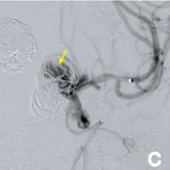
Stage 2. Angiographic images reveal direct blood flow (arrow).
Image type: radiology (ct)